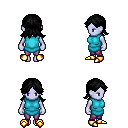
a pixel art fantasy rpg character, female body template, dark elf, purple skin, teal tunic, magenta pants, black loose hair, gold boots, four views (front, back, left, right), 2x2 character sprite sheet, small pixel art, hard edges, no anti-aliasing